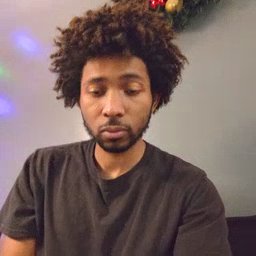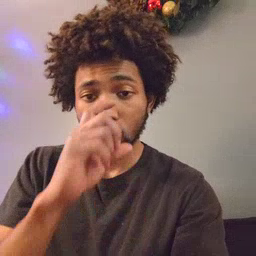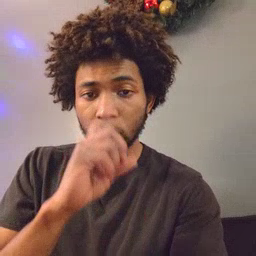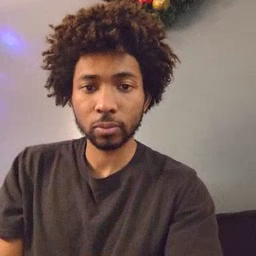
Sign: doll